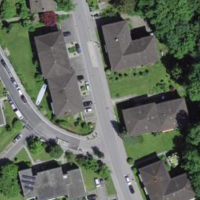
EUNIS habitat code: 55
Species observed at this site:
Sanicula europaea